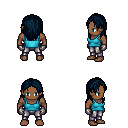
a pixel art fantasy rpg character, male body template, human, dark skin, teal pirate shirt, metal pants, raven long hairstyle, metal gloves, four views (front, back, left, right), 2x2 character sprite sheet, small pixel art, hard edges, no anti-aliasing